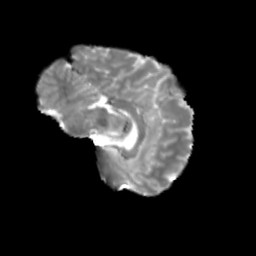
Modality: T2w
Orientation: sagittal
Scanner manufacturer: siemens
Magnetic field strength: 3 T
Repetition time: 4 s
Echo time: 0.0594 s